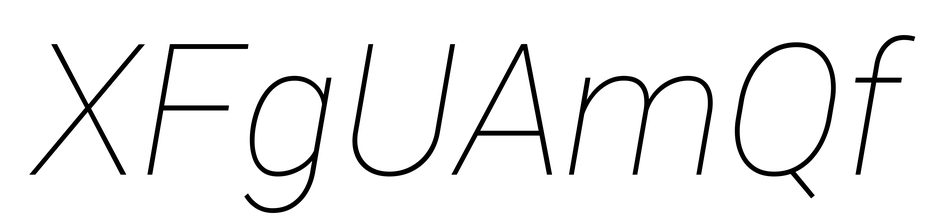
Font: Roboto-Italic_Thin_Italic